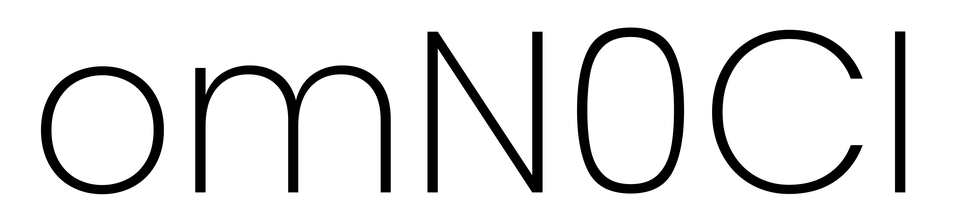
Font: Poppins-ExtraLight